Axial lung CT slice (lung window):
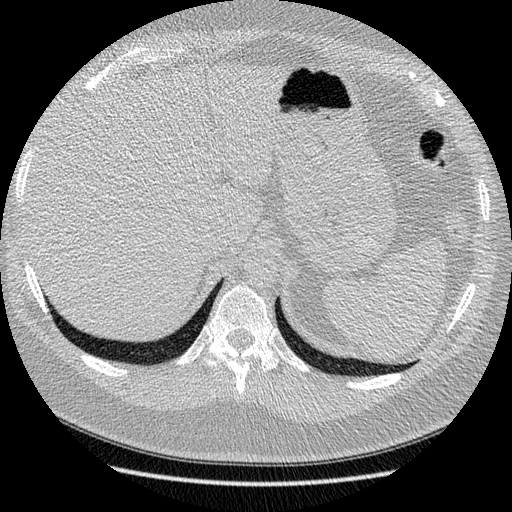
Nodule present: no